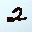
Label: 2